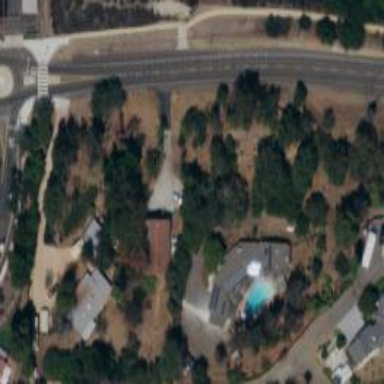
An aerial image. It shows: Driveway.